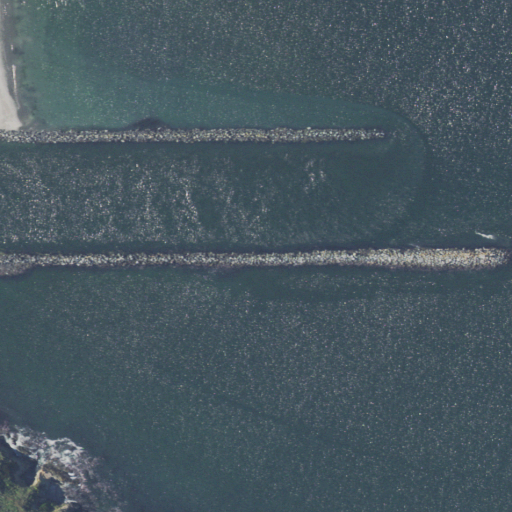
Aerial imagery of cliff(s) in California named South Jetty containing open water and shrub